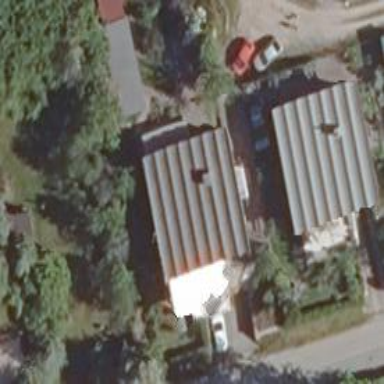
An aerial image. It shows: Part of building.